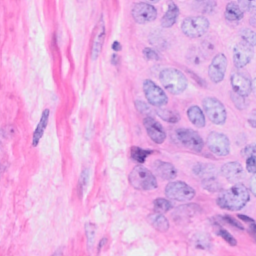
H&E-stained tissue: Breast